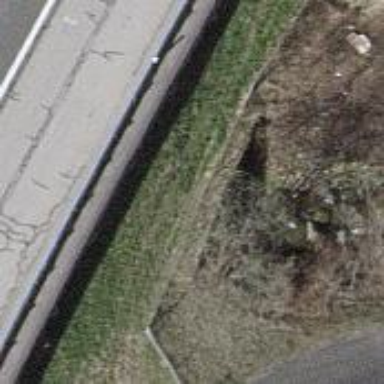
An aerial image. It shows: Culvert tunnel.